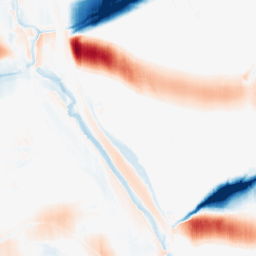
Category: morphological
Decomposition family: morphological_ellipse
Decomposition parameters: operation: average
width: 50
height: 5
Upsampling method: regularized
Upsampling parameters: scale: 4
lambda_reg: 0.001
Upsampling scale: 4